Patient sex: M
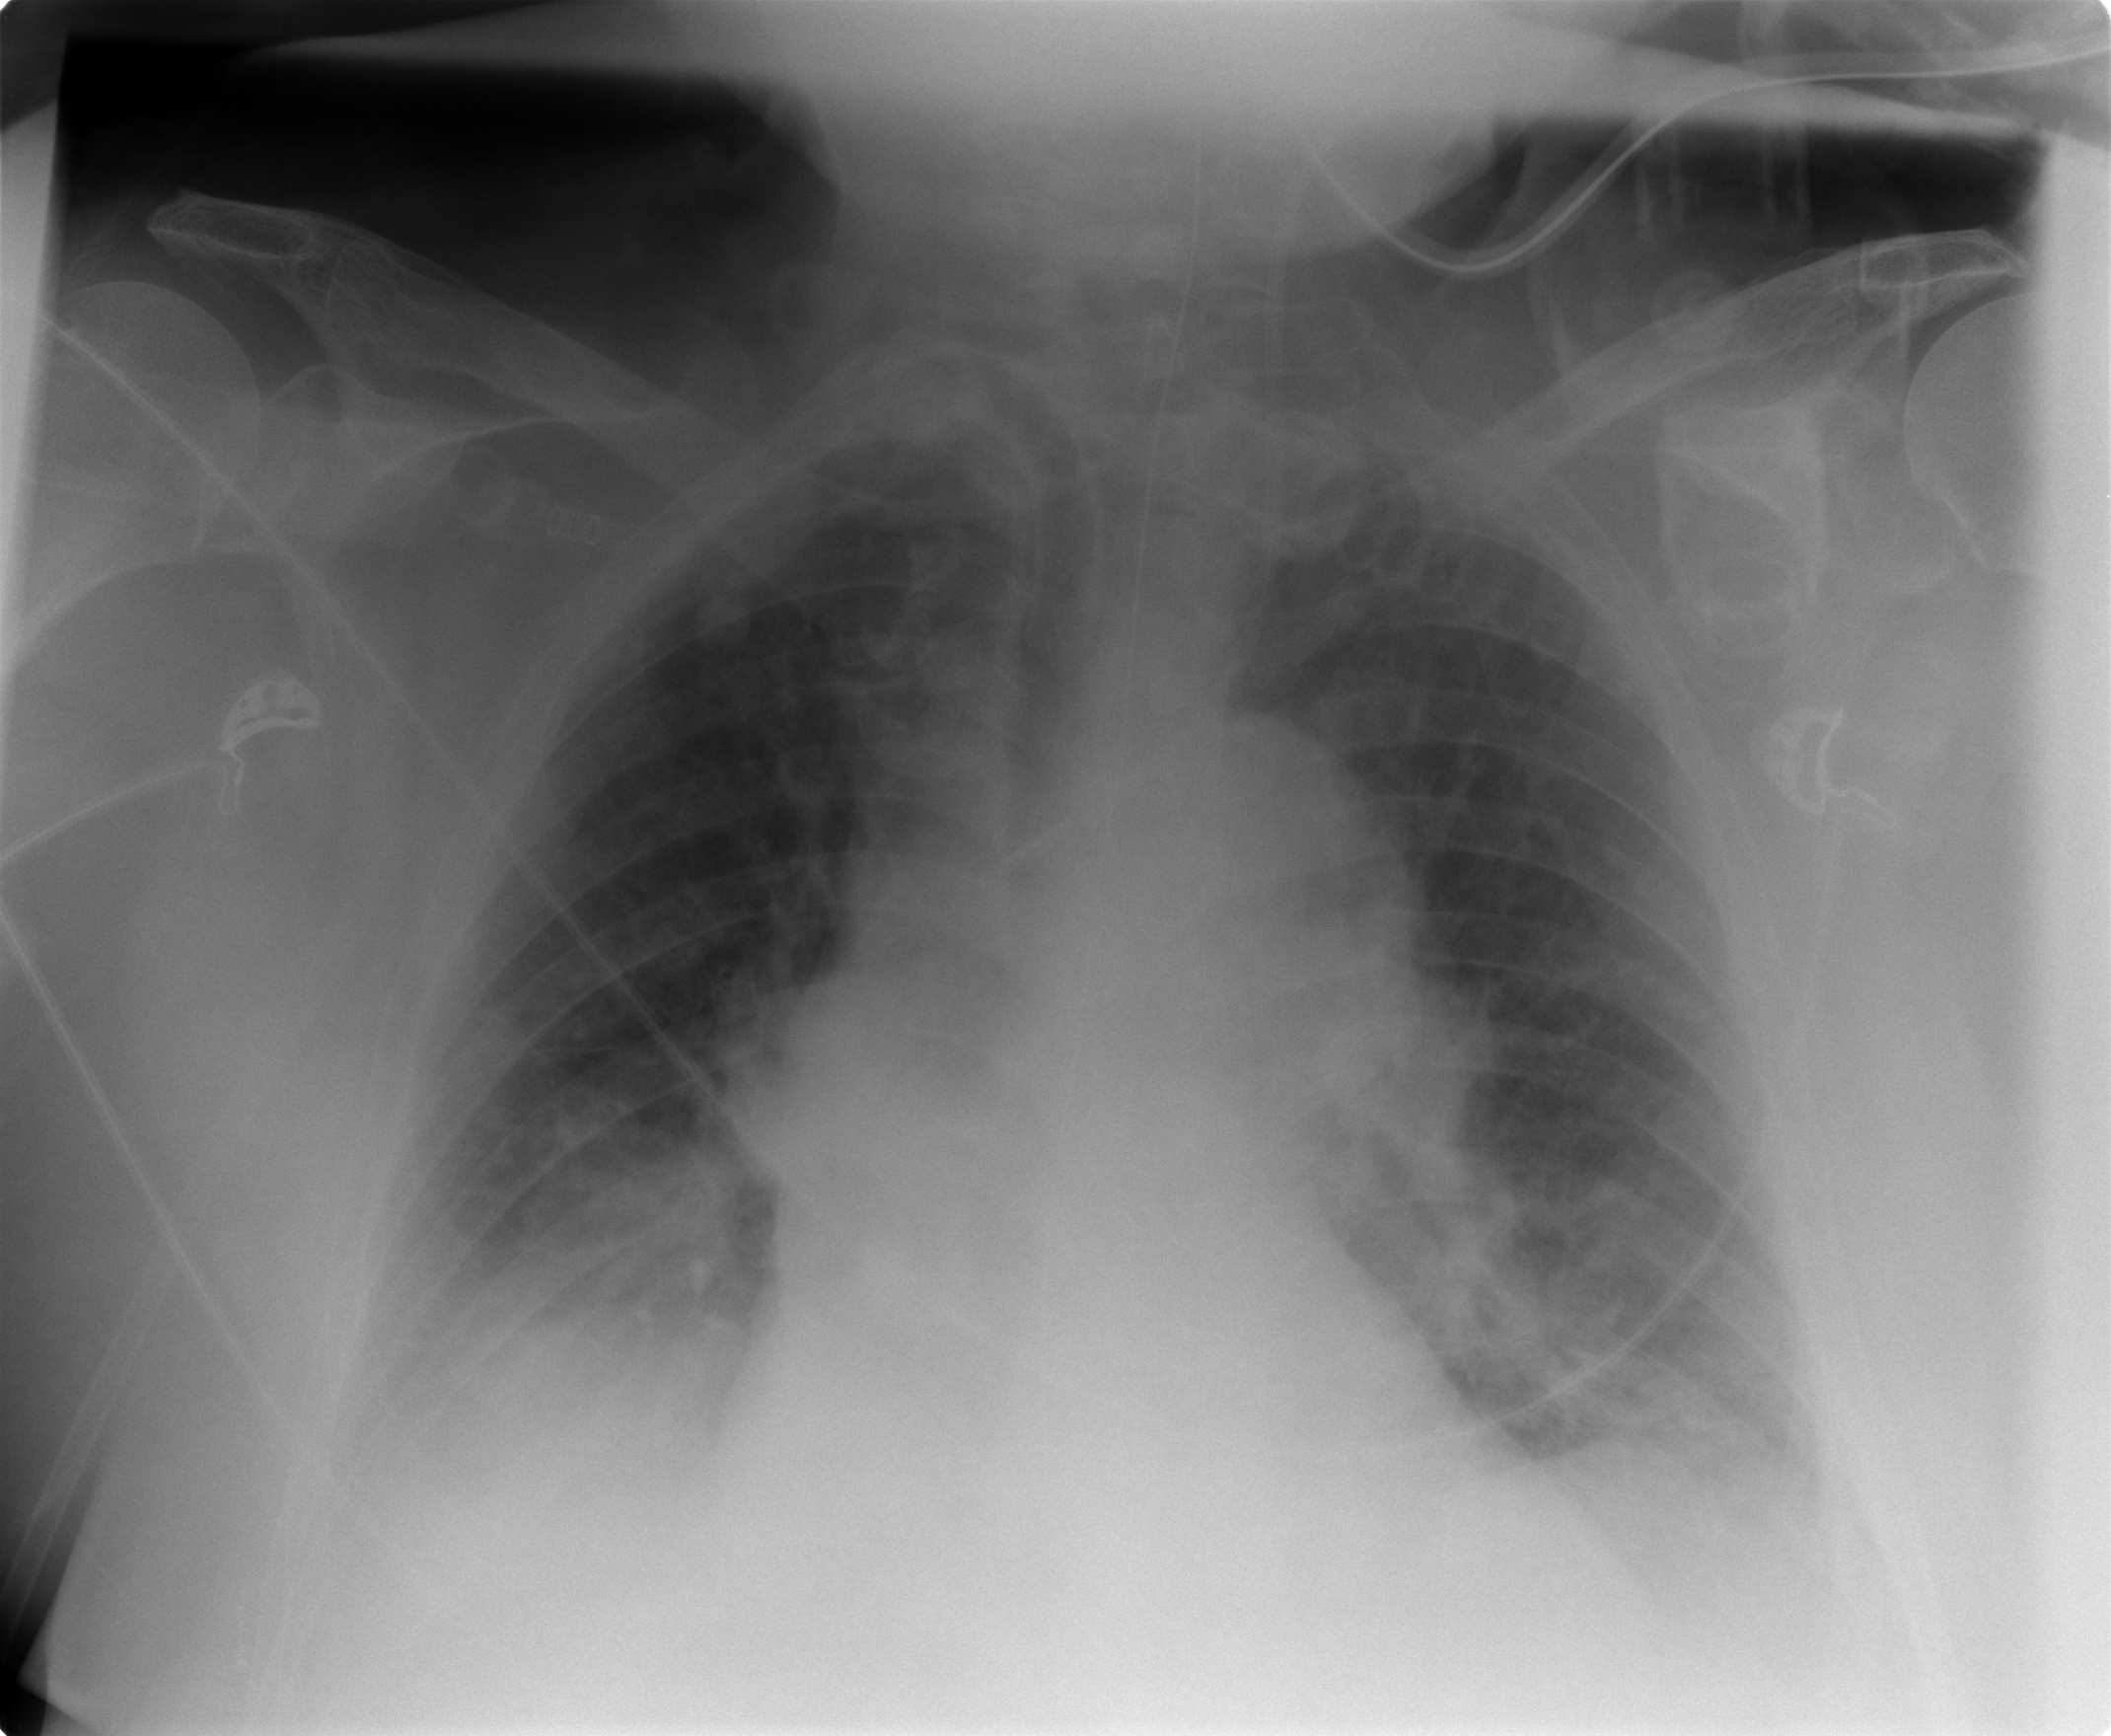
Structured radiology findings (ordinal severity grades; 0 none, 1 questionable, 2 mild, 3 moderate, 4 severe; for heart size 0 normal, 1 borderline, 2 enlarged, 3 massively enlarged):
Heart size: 2
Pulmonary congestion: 3
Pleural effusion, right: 3
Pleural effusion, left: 2
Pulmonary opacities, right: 1
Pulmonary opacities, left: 1
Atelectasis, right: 2
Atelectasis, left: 2